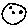
Label: moon